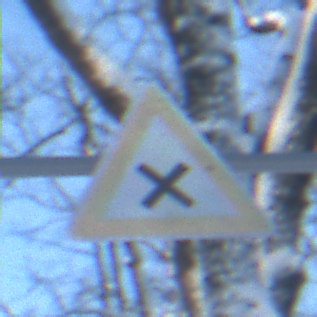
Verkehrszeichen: KreuzungOderEinmuendung
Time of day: MorningAfternoon
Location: Outdoor (Nature)
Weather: Clear
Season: Winter
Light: Natural